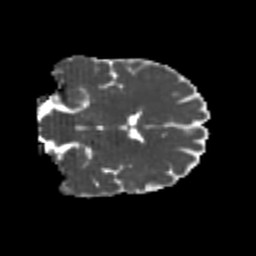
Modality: MD
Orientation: coronal
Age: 25
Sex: female
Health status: healthy
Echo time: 0.074 s